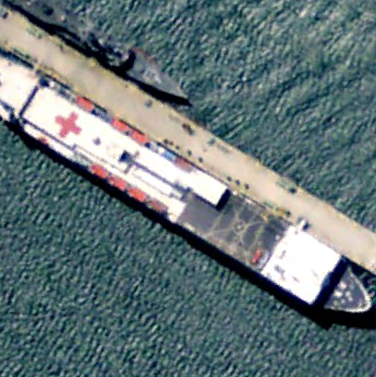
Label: Medical_ship